Question:
like this one on "highlight" app. theres a nice logo "highlight" on the center of navigation controller. can someone help? thanks
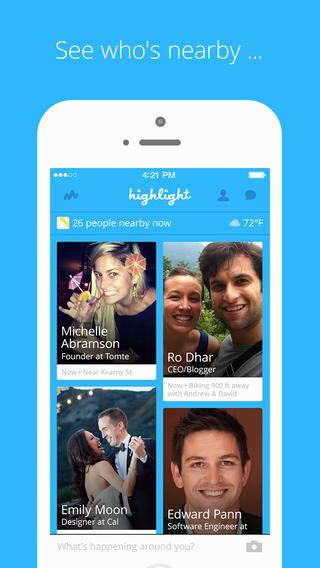
Answer: I found this tutorial very helpful in dealing with my custom NavBars. Hope it helps!
<URL>